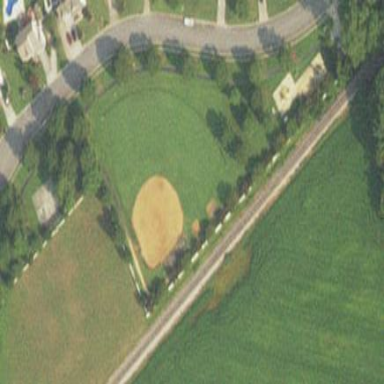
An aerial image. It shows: Grass pitch for baseball and softball activities.